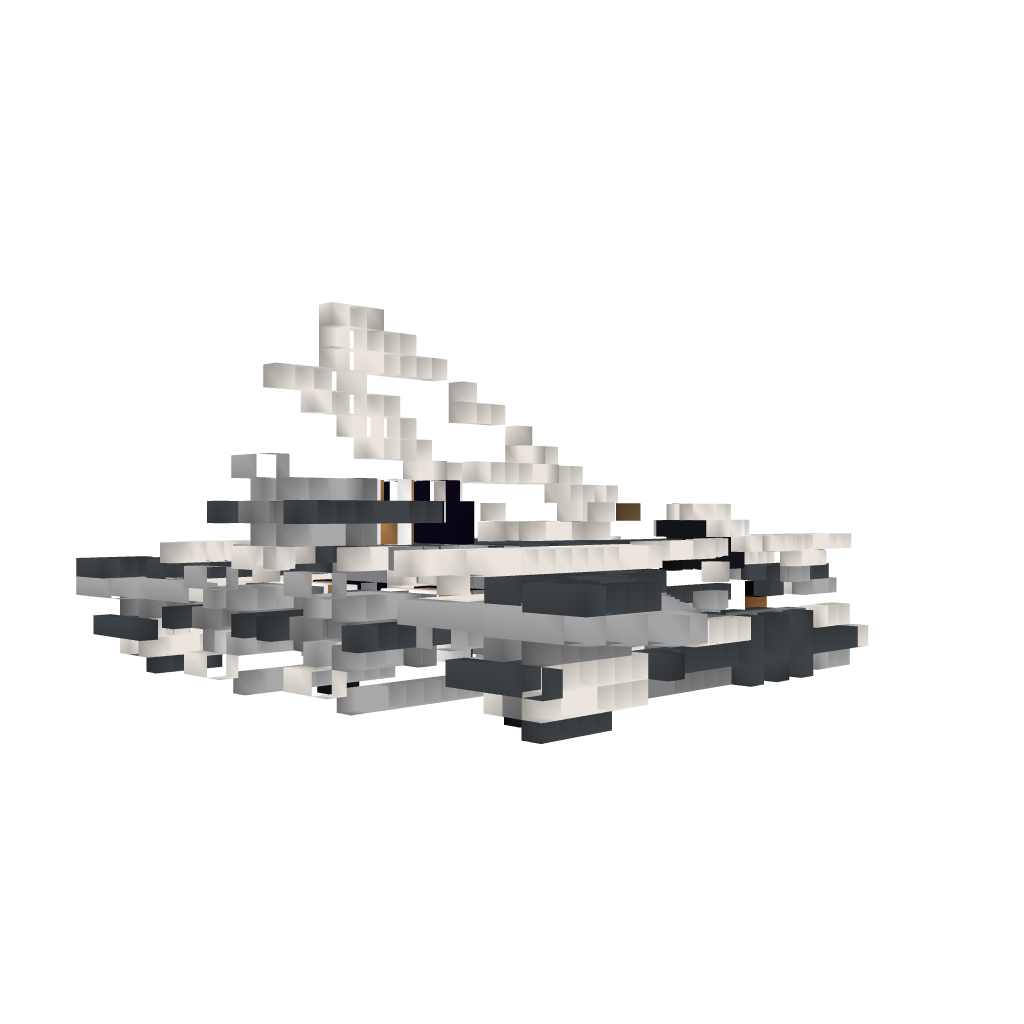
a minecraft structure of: Star Fury Mk II